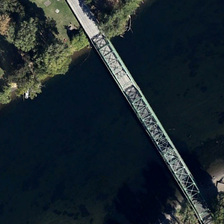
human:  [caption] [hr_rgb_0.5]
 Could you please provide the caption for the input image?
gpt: a bridge is over a dark green river with some green trees in two sides .

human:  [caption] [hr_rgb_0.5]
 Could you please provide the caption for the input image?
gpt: a bridge is over a dark green river with some green trees in two sides .

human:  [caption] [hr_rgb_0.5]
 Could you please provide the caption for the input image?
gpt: a bridge is over a dark green river with some green trees in two sides .

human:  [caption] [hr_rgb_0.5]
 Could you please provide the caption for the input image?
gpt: a bridge is over a dark green river with some green trees in two sides .

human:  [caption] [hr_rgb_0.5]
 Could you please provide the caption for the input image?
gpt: a bridge is over a dark green river with some green trees in two sides .